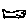
Label: fish